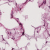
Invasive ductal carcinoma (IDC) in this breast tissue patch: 0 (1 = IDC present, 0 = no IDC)